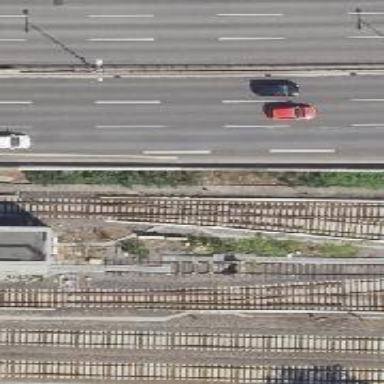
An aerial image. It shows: Light rail railway line with electrified rails.